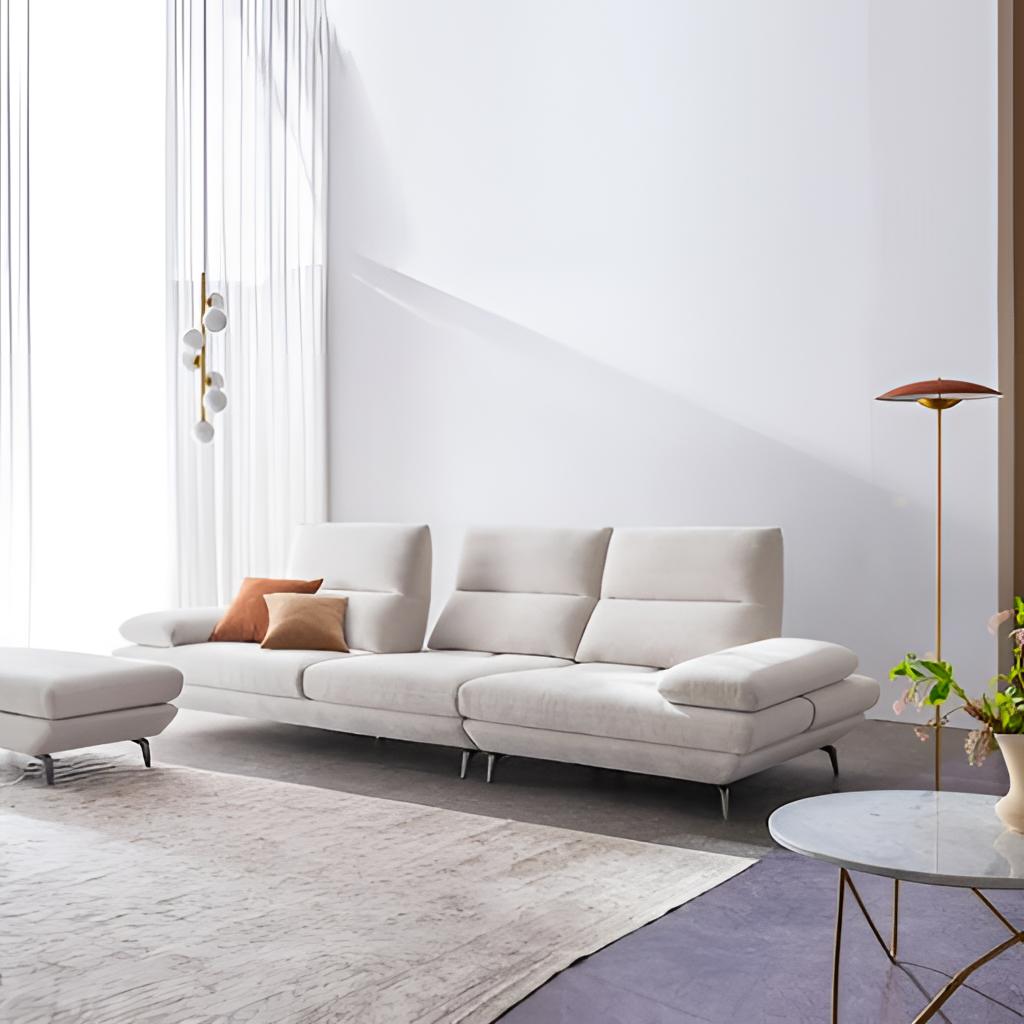
fabric sofa, living room, gray tile flooring, with large square pattern, modern, paint wallpaper, with solid pattern